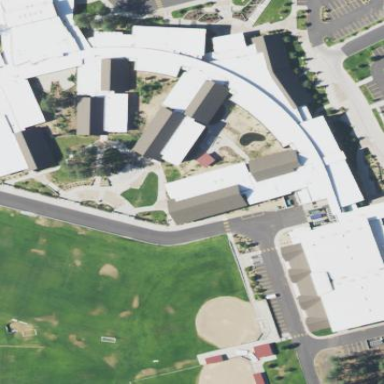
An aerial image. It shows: School building.